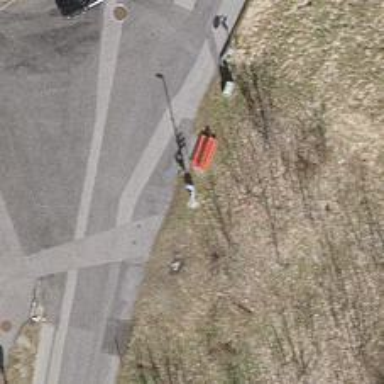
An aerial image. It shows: Street lamp serving as guidepost.